Question: In my gedit, I set an external tool like this:-
Name: 'Run PHP'
Edit:-
'''
#!/bin/sh
php
'''
Save: 'Nothing'
Input: 'Current document'
Output: 'Display in bottom pane'
Applicability: 'All documents'
But it is not outputting anything in the bottom pane. It just shows this:-
It doesnt show the actual output, but if there is any syntax or runtime error in the code, the error will be shown in red color in the bottom pane. The problem is only with the actual output of the script.
Can anyone help? I have attached the screenshot of my gedit settings window below.
(I'm using Ubuntu 12.10 btw). Thanks.

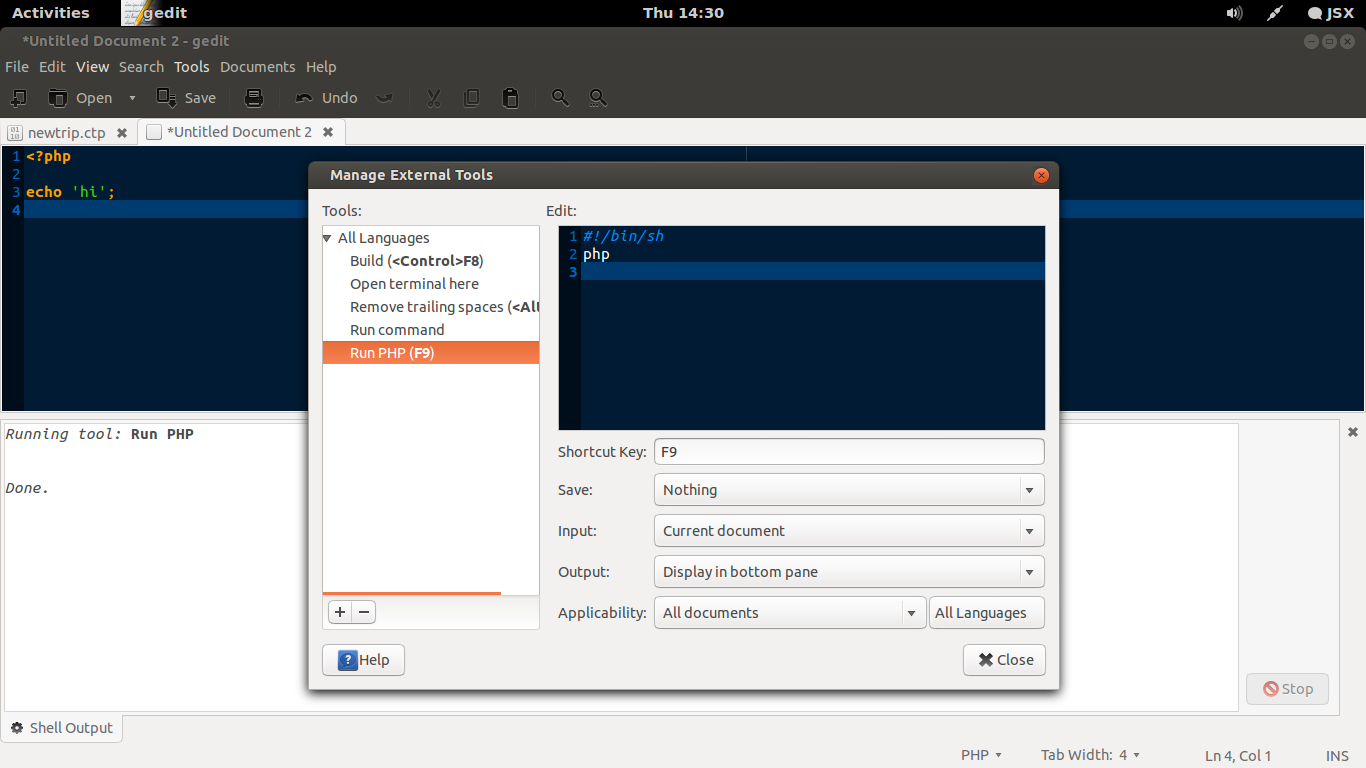
Answer: The problem is, that output doesn't have new line ... append echo "" or something after PHP command (or echo PHP_EOL to PHP code)
'''
#!/bin/sh
php
echo ""
'''